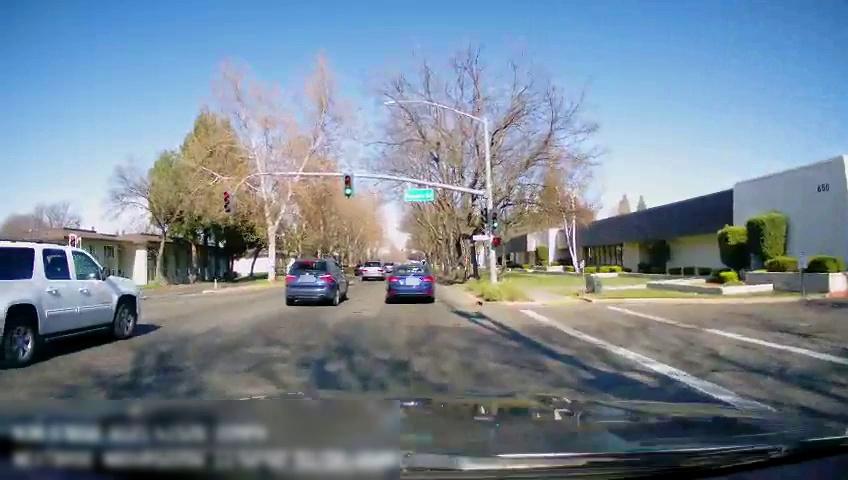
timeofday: Day
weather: Sunny
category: Drivable Space
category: Drivable Space
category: Vehicles | Truck
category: Vehicles | Truck
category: Vehicles | SUV
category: Vehicles | SUV
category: Vehicles | Car
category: Vehicles | Car
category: Traffic | Signs
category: Traffic | Lights
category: Traffic | Lights
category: Traffic | Lights
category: Traffic | Lights
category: Traffic | Signs
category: Traffic | Signs
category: Traffic | Lights